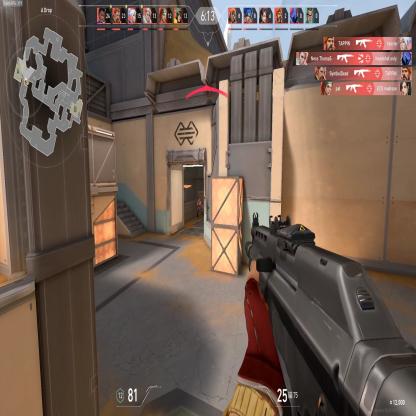
Label: enemy